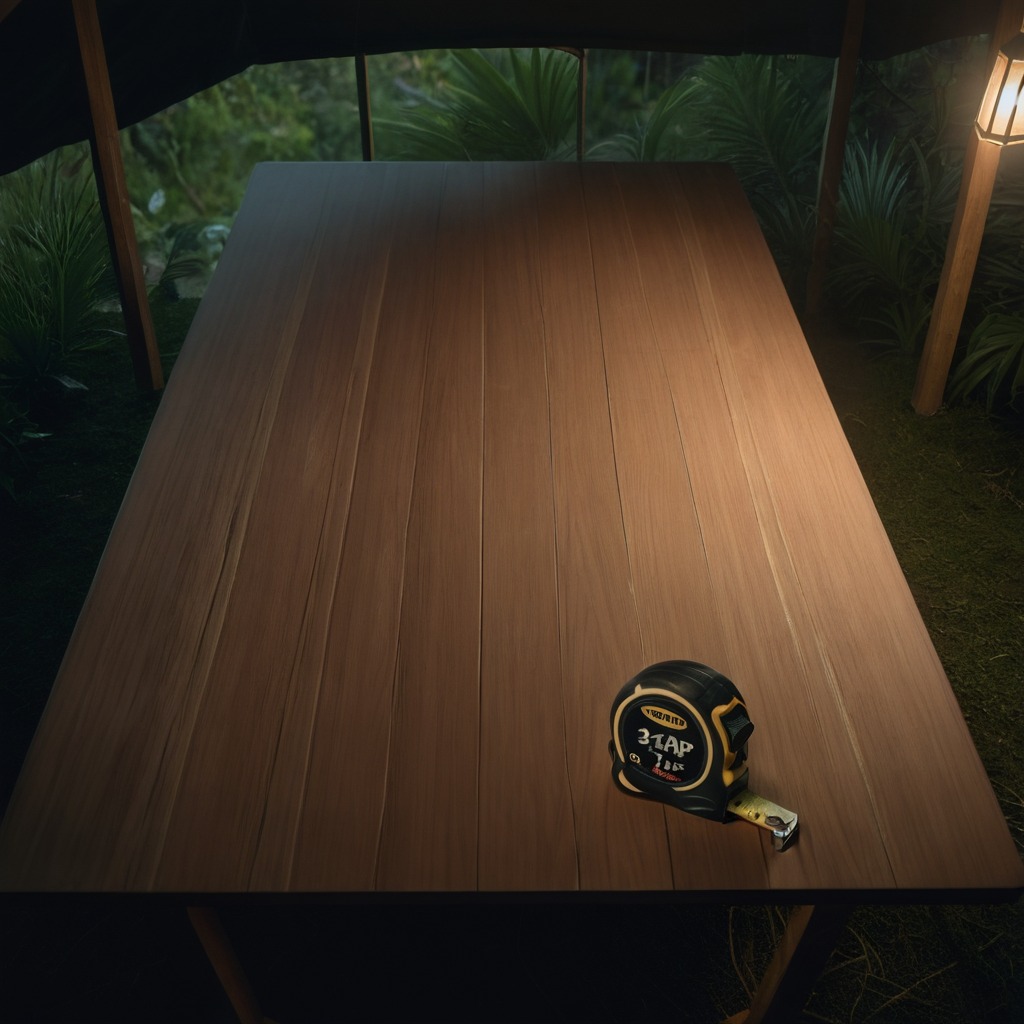
A measuring tape is lying on a wooden table inside a jungle field workshop tent at night.